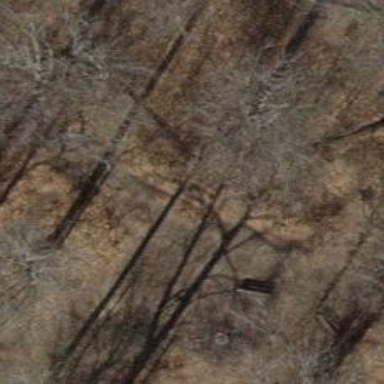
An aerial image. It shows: Bench.